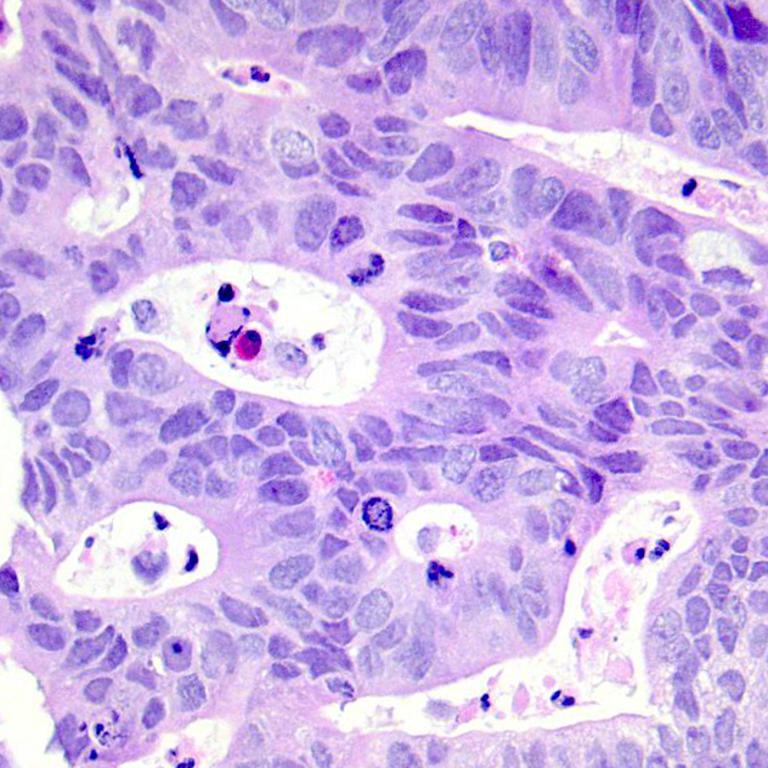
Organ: colon
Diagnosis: adenocarcinomas